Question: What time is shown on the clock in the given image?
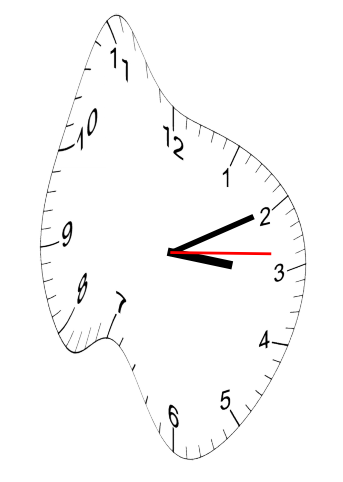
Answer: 03:10:14